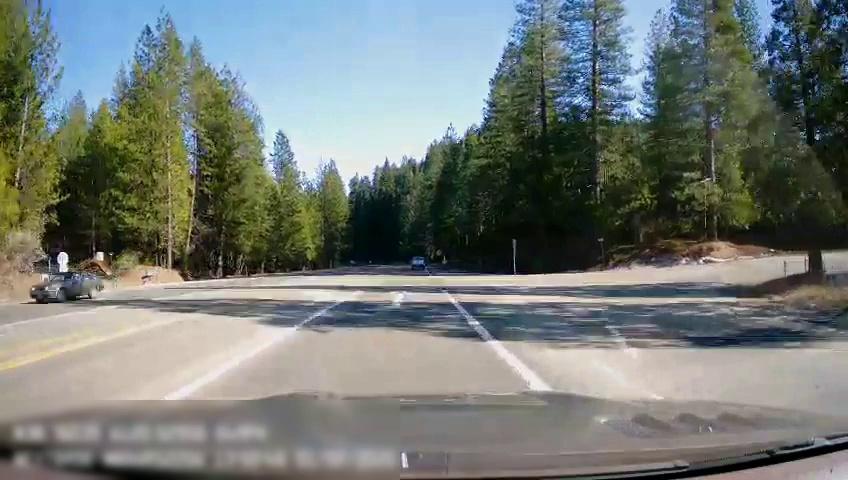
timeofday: Day
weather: Sunny
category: Drivable Space
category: Vehicles | Car
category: Vehicles | Truck
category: Lanes | Current Lane
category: Lanes | Current Lane
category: Lanes | Current Lane
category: Lanes | Current Lane
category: Lanes | Opposite Lane